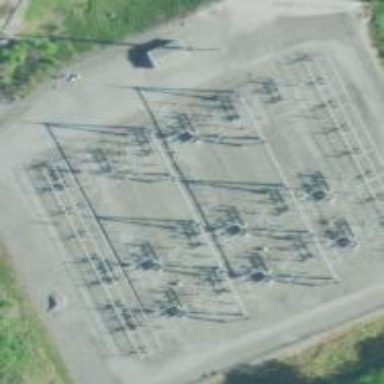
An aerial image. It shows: Switch for power supply.